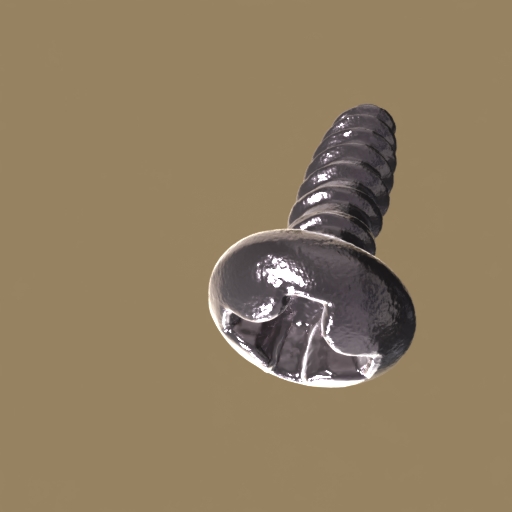
Label: screw